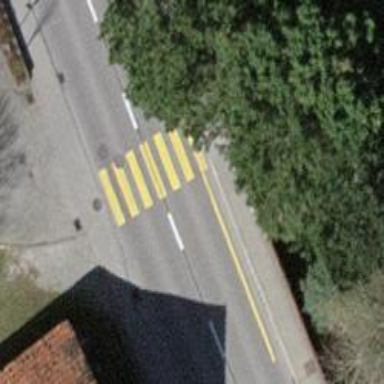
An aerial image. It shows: Uncontrolled zebra crossing on the road.